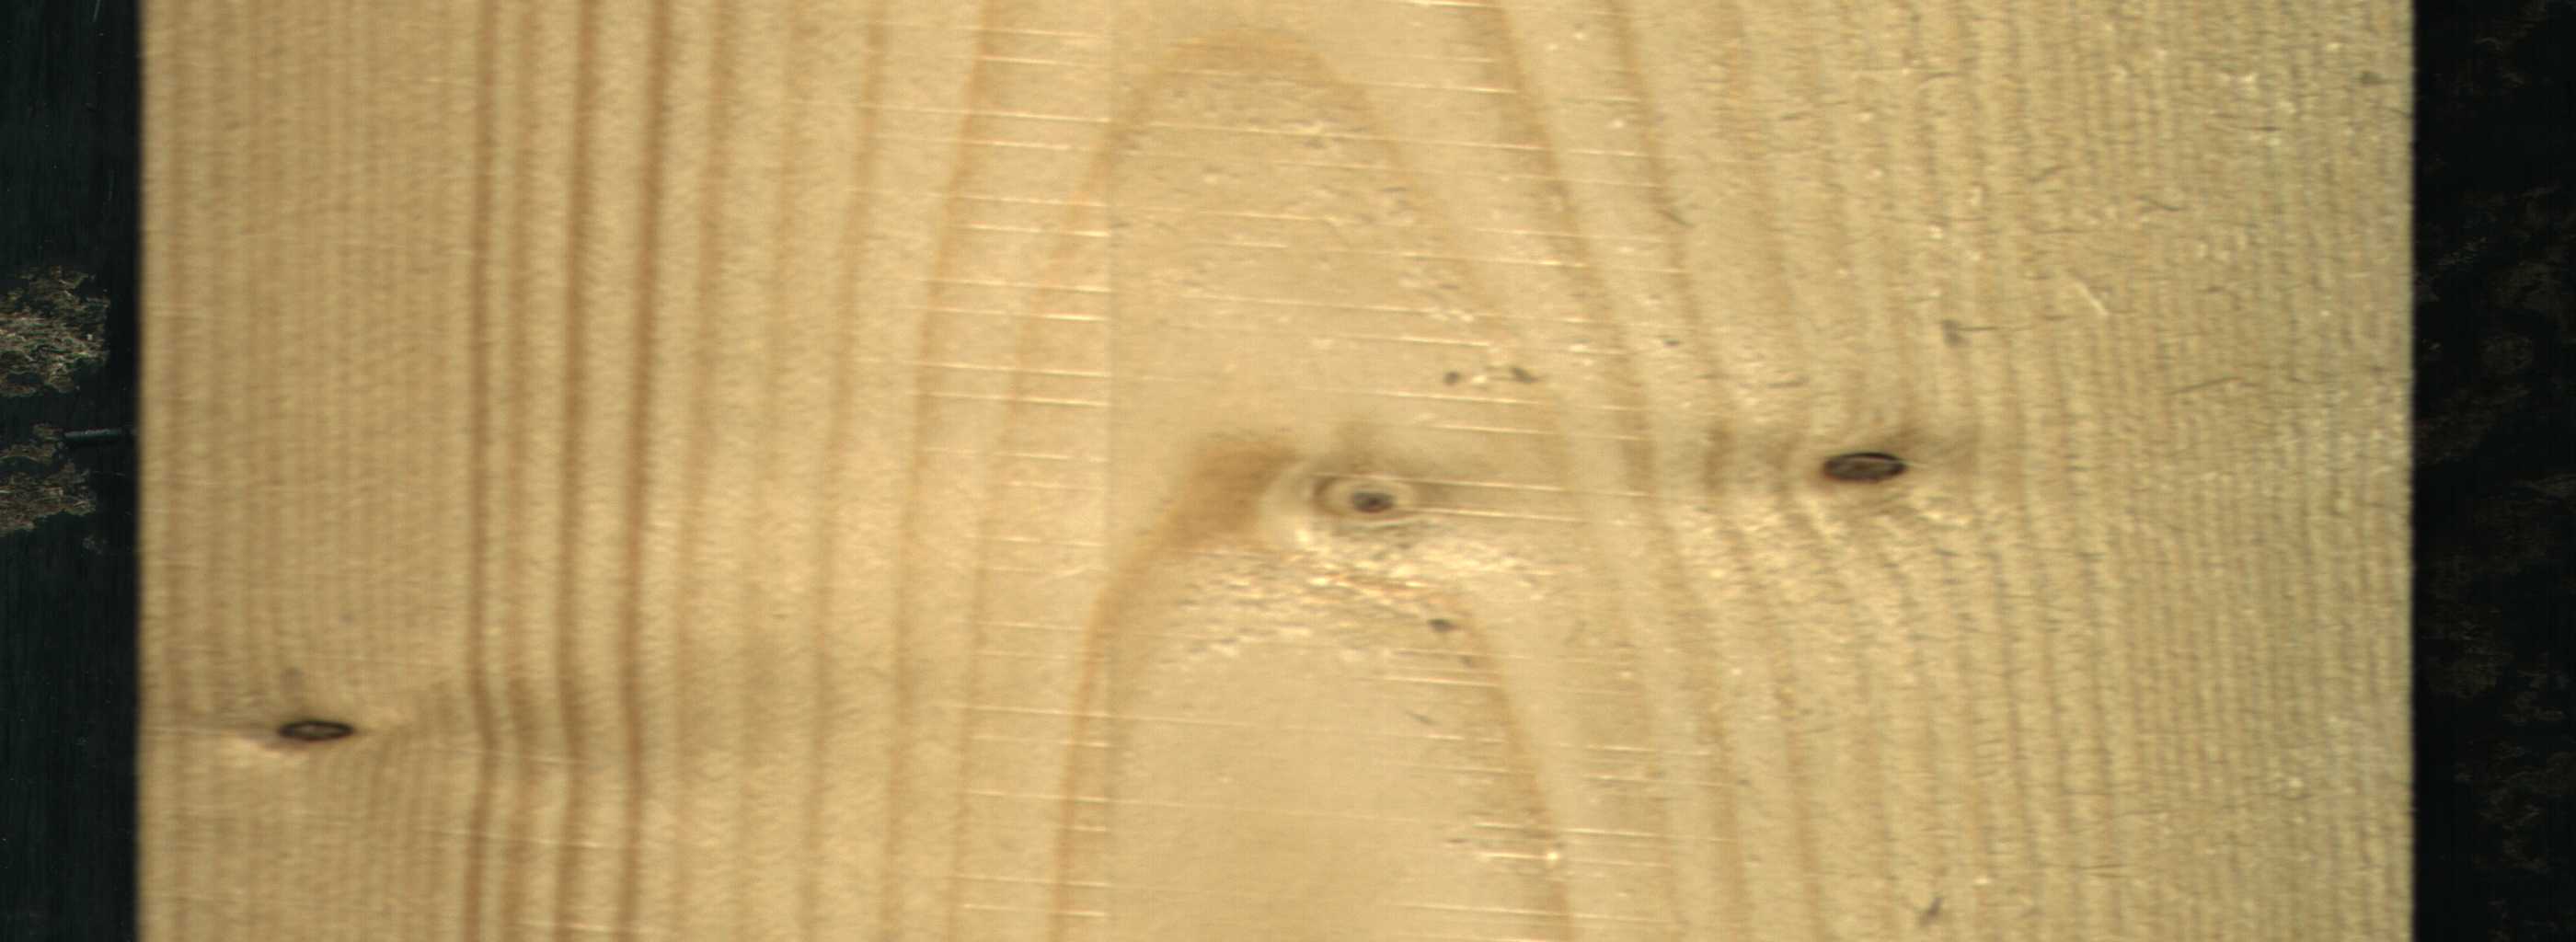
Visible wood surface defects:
Dead_Knot
Dead_Knot
Live_Knot